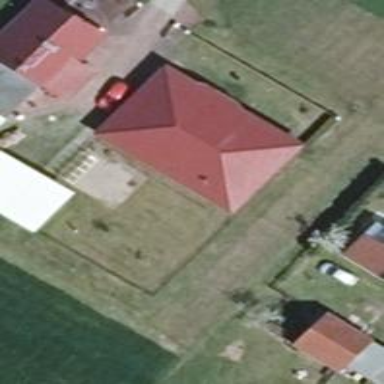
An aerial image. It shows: House with hipped roof. The roof is oriented along the building.